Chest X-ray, PA view. Patient: 64 years old, sex F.
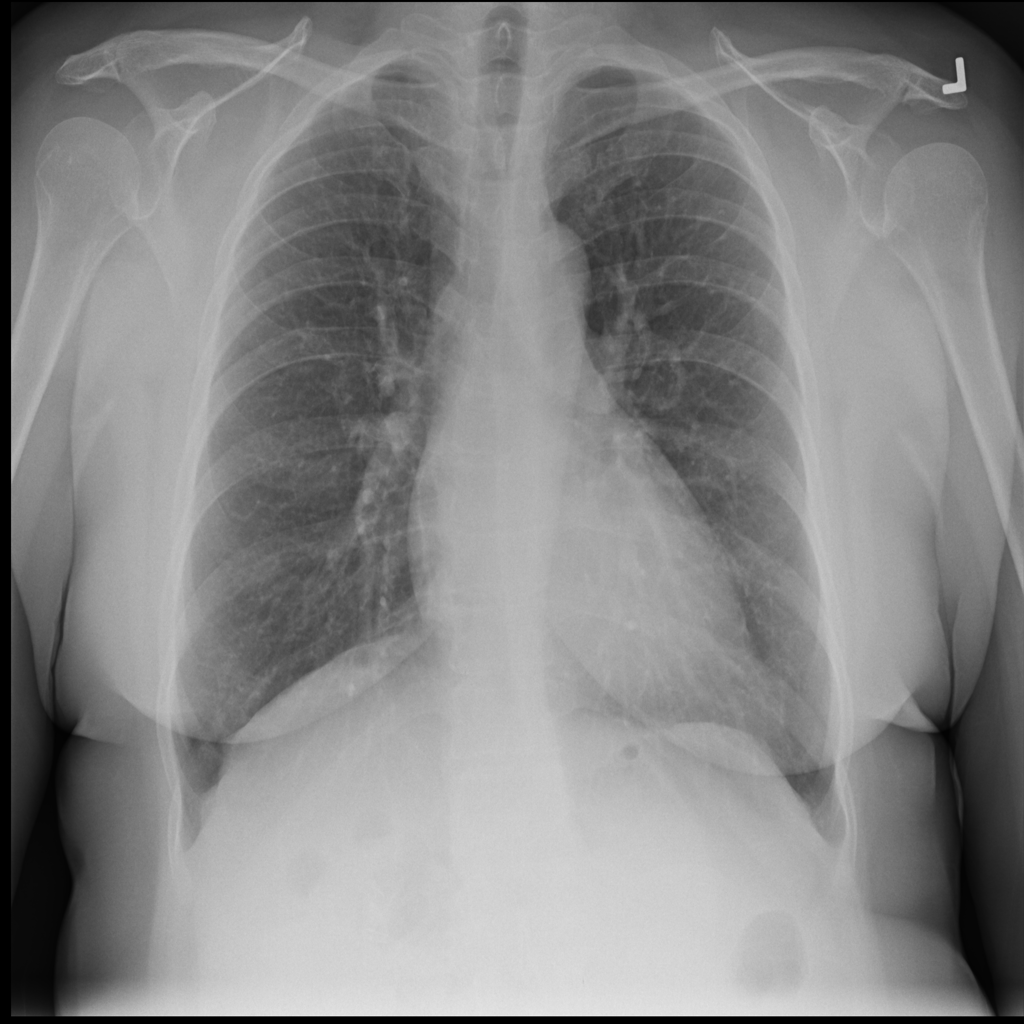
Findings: No Finding